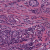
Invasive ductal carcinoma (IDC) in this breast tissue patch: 1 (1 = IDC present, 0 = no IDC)